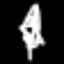
Label: leaf